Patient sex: M
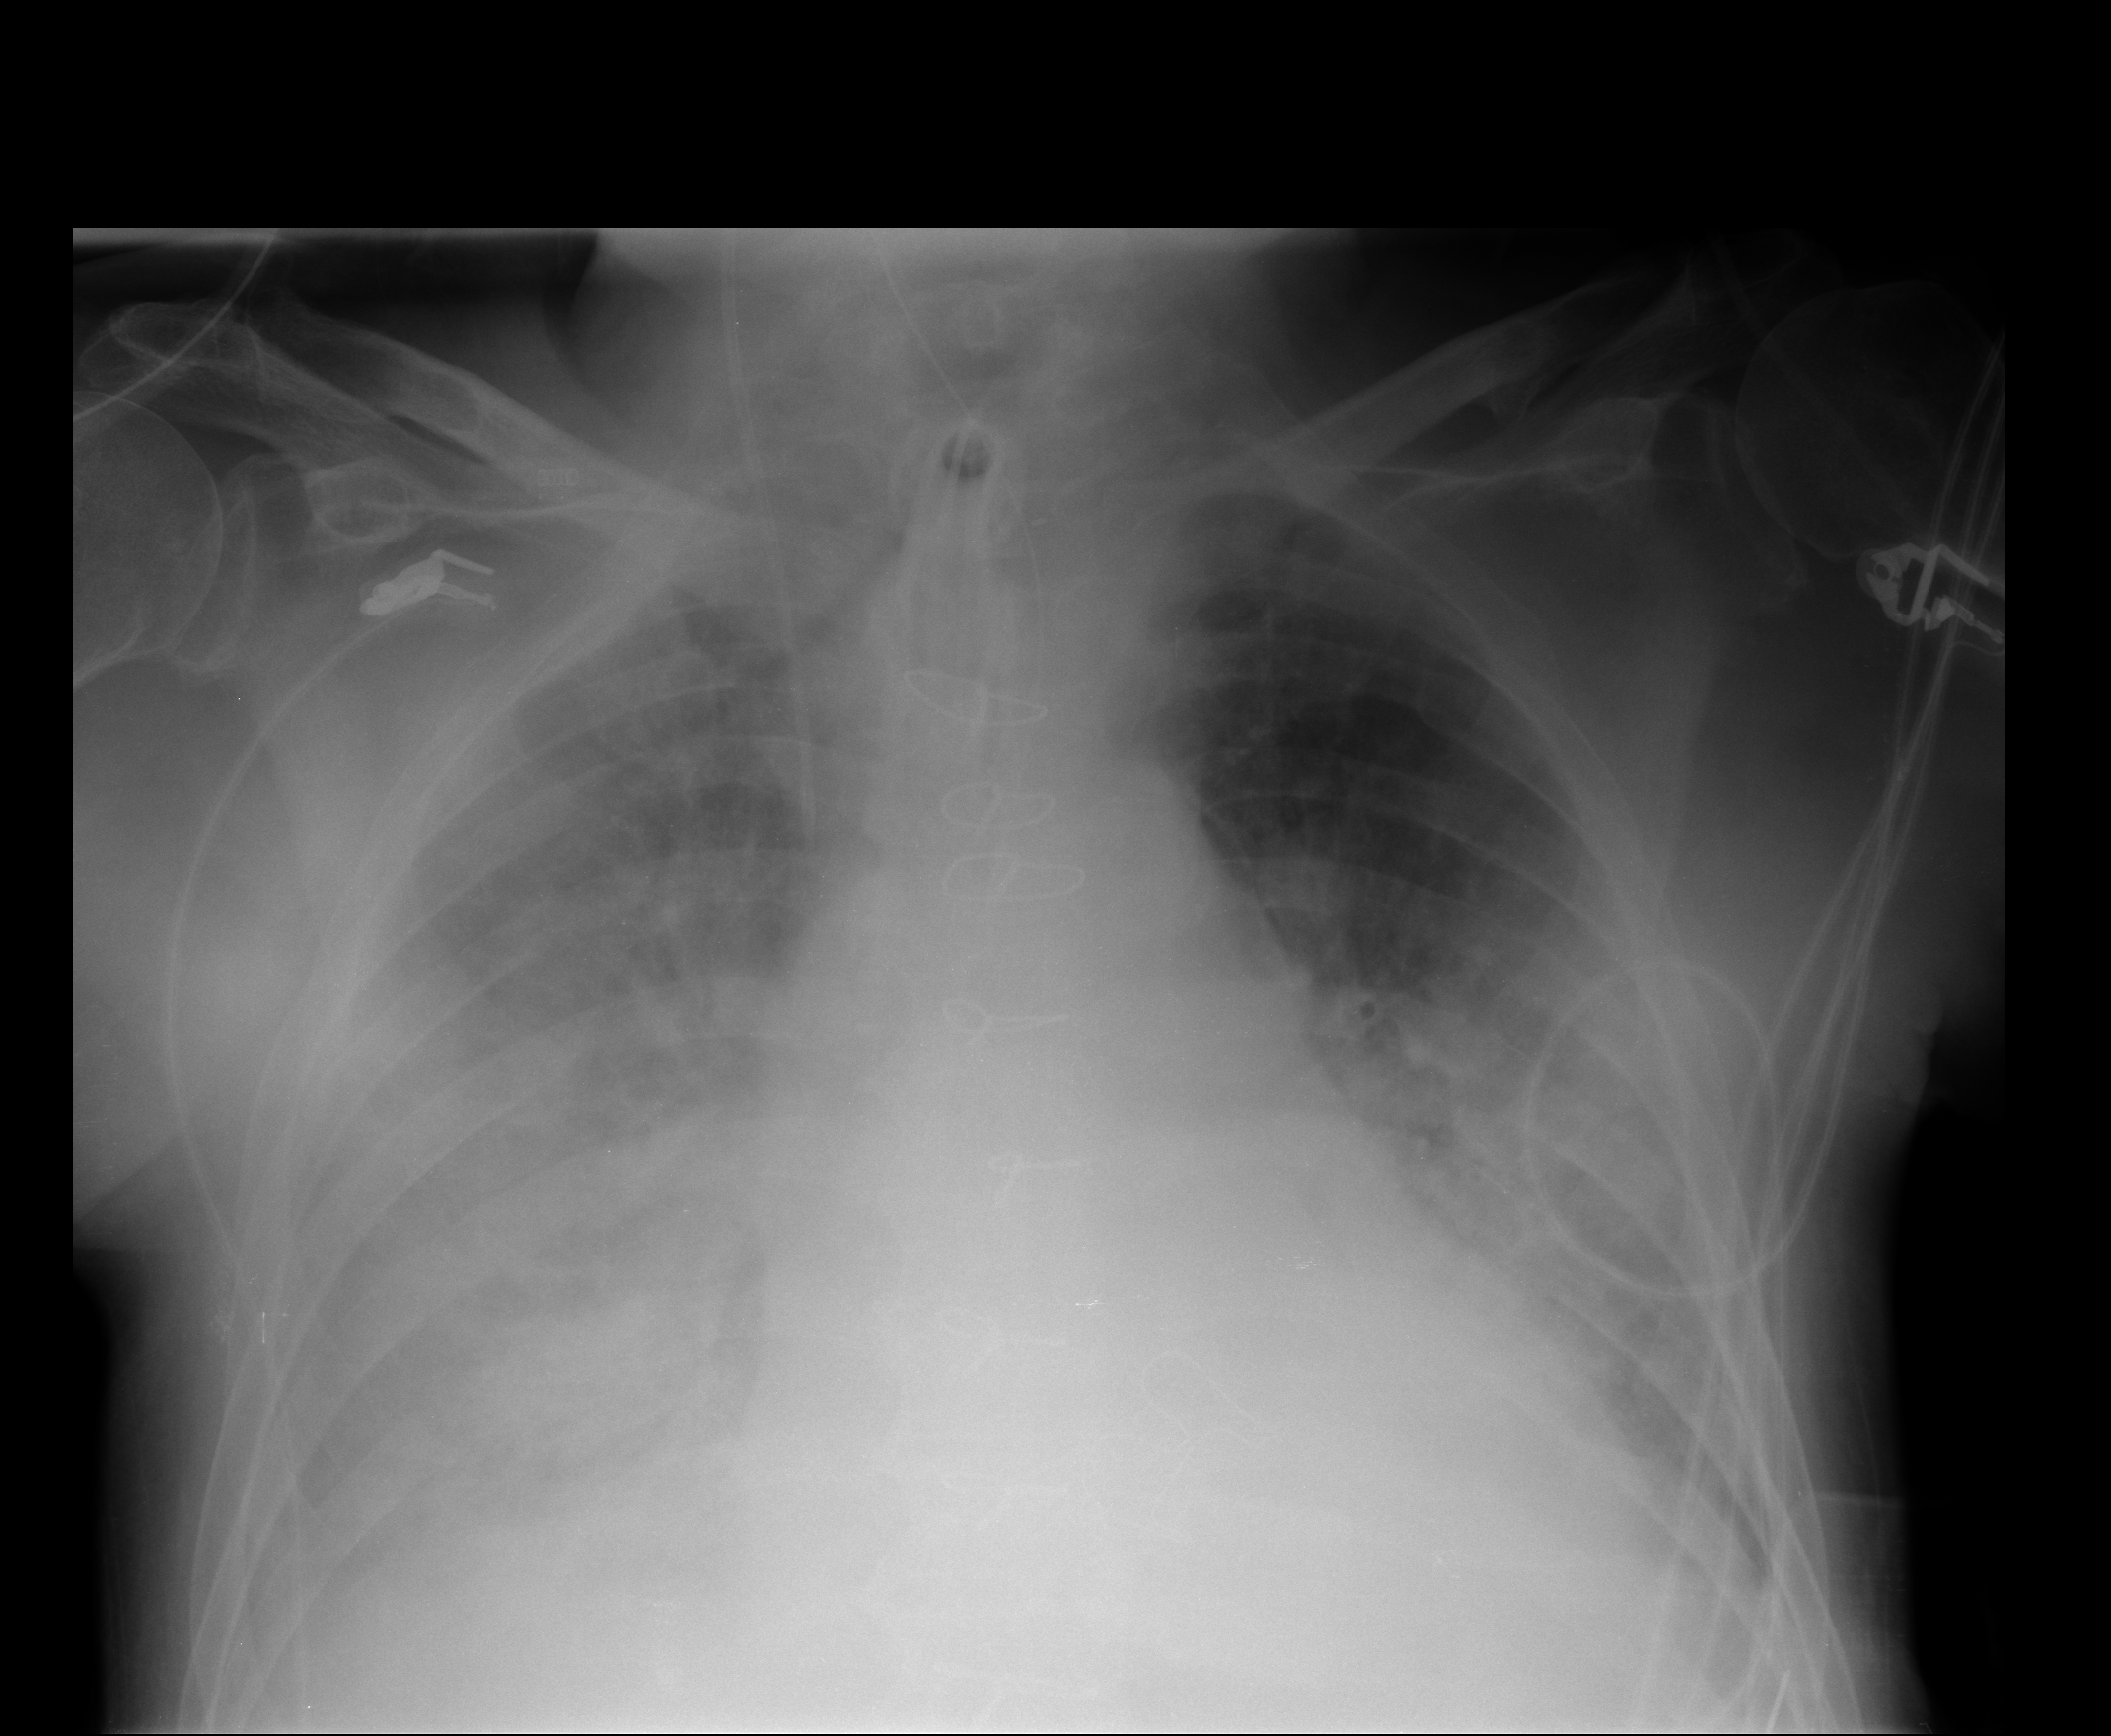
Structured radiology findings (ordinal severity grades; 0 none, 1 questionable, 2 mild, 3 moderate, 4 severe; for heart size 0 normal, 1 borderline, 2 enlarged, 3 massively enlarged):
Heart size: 2
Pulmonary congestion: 3
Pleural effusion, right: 2
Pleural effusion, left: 0
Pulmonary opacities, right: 4
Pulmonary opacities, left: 3
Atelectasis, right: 4
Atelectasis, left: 3